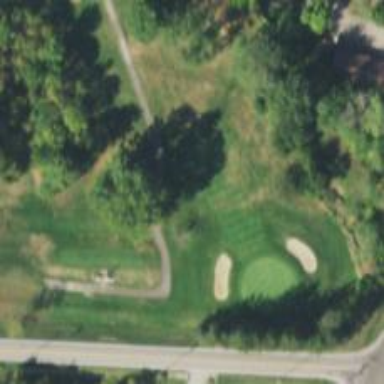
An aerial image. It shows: Service road used as golf cart path.